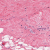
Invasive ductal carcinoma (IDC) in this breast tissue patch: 0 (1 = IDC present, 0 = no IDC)